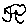
Label: tree